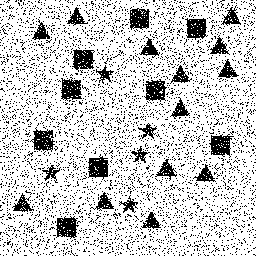
Squares: 9
Triangles: 13
Stars: 5
Total shapes: 27